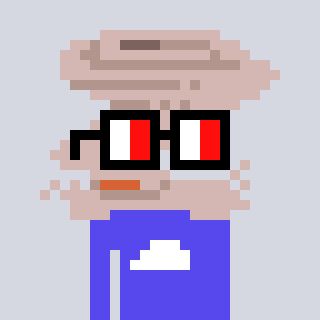
a pixel art character with square glasses with black frames and red eyes, a tornado-shaped head and a computerblue-colored body on a cool background